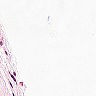
Metastatic tissue present: no